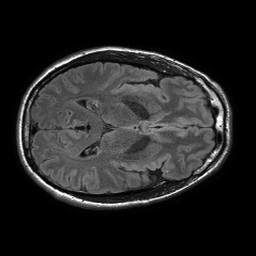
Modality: FLAIR
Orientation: axial
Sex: male
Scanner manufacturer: philips
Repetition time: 11 s
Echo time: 0.125 s